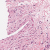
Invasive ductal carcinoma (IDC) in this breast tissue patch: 0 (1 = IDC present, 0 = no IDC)